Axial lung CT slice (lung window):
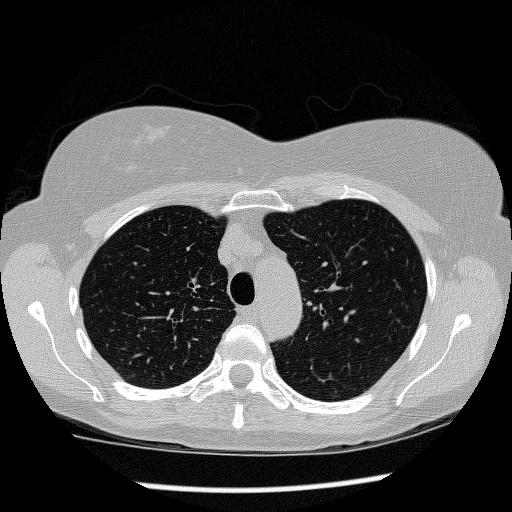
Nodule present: no